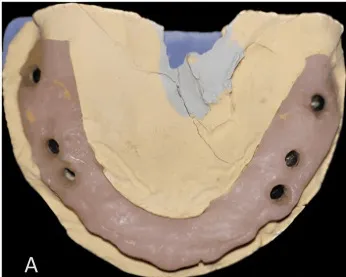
Maxillary.
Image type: medical_photograph (oral_photograph)